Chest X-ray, AP view. Patient: 63 years old, sex M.
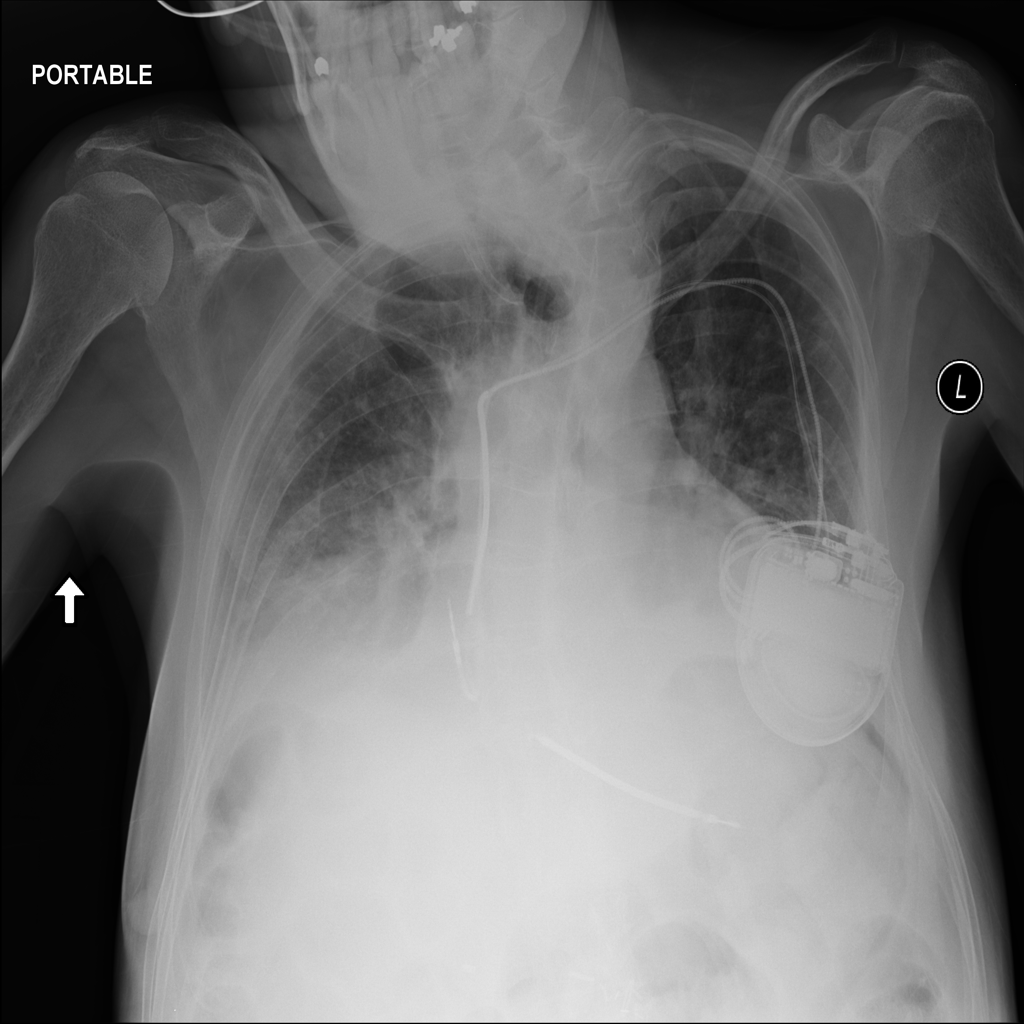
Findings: Effusion, Infiltration